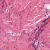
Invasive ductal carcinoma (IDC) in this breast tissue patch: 0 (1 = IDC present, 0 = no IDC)